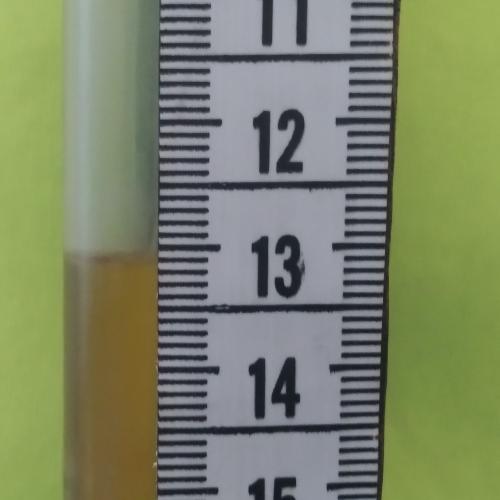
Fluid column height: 13.1 cm